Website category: sports
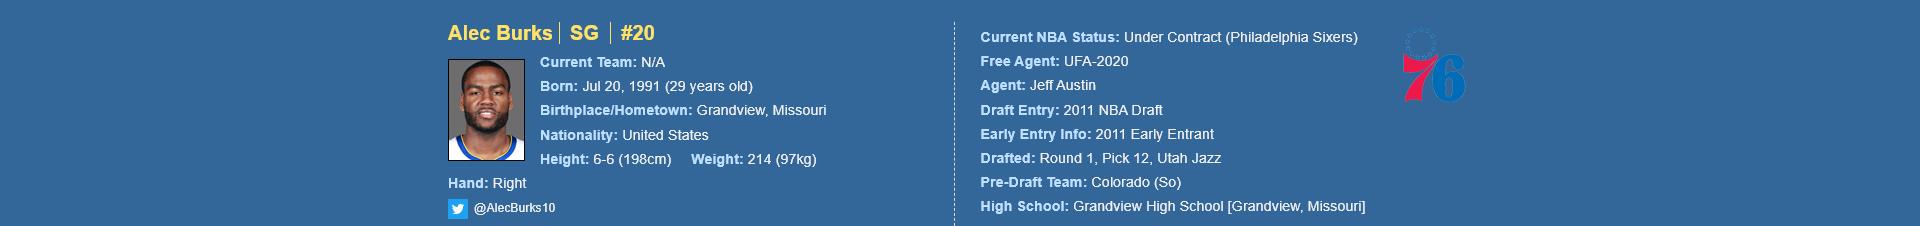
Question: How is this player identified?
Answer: Alec Burks

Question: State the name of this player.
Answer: Alec Burks

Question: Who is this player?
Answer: Alec Burks

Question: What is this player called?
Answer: Alec Burks

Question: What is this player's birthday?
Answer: Jul 20, 1991

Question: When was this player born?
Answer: Jul 20, 1991

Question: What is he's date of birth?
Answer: Jul 20, 1991

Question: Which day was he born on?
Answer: Jul 20, 1991

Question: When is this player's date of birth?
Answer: Jul 20, 1991

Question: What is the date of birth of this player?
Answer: Jul 20, 1991

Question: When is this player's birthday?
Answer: Jul 20, 1991

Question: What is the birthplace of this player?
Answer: Grandview, Missouri

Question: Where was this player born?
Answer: Grandview, Missouri

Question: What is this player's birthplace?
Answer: Grandview, Missouri

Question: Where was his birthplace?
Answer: Grandview, Missouri

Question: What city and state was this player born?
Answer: Grandview, Missouri

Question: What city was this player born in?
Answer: Grandview, Missouri

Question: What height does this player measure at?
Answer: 6-6 (198cm)

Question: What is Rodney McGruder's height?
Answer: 6-6 (198cm)

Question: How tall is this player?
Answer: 6-6 (198cm)

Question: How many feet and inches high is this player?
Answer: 6-6 (198cm)

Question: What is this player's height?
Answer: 6-6 (198cm)

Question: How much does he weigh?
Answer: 214 (97kg)

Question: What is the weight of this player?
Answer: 214 (97kg)

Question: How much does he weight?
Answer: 214 (97kg)

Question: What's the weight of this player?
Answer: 214 (97kg)

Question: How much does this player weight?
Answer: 214 (97kg)

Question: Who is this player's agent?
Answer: Jeff Austin

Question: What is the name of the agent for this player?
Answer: Jeff Austin

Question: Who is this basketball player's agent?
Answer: Jeff Austin

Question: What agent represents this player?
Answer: Jeff Austin

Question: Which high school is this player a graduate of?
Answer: Grandview High School

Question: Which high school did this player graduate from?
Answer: Grandview High School

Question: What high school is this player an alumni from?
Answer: Grandview High School

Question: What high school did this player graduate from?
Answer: Grandview High School

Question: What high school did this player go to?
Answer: Grandview High School

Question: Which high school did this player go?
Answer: Grandview High School